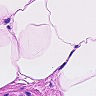
Metastatic tissue present: no